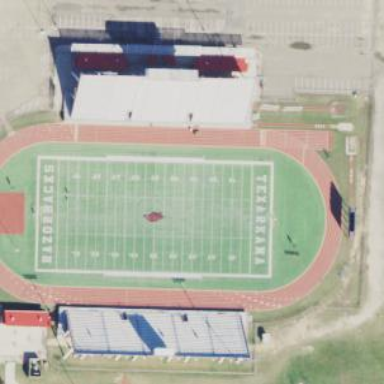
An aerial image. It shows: American football pitch with artificial turf surface for leisure land.